Question: How can I change background color of selected tabBarItem to other color? To red like on my attached image

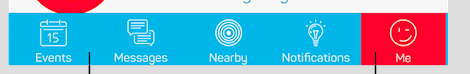
Answer: It is very easy to provide your Image on selected tab.
Just make subclass of 'UITabBarController', and assign it to your root tabbar controller. You can set 'setSelectionIndicatorImage' property of currently selected Tab from 'viewDidLoad()' method of 'UITabBarController'.
'''
- (void)viewDidLoad
{
UITabBar *tabBar = self.tabBar ;
[tabBar setSelectionIndicatorImage:[UIImage imageNamed:@"bottom_active_option_bkg4_default.png"]];
}
'''
Enjoy Coding !!